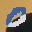
Label: 0